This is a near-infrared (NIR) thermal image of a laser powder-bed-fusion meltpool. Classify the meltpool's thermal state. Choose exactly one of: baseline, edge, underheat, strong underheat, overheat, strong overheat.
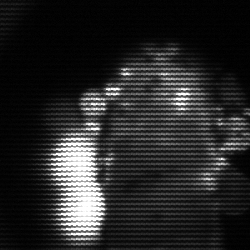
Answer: strong underheat